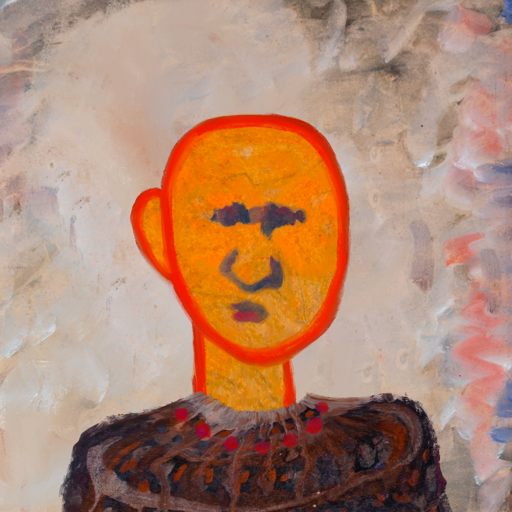
Background: Roy_Bahadur, Head And Neck Front: Sisters, Face Front: In_The_Sun, Bust: Hypocrite, Hair Front: Blank, Head Accessory: Blank, Second Necklace: Blank, Necklace: Irani_3, Baby: Blank